Question: With the release of Bootstrap 3. Typeahead has been removed in favor of this:
<URL>
Ive integrated it successfully on remote fetching of data
but Im having problem with the autocompletion

as you can see there are two text appearing on the textbox.
I've included the css (<URL> as said in the documentation but no luck.
any help or suggestion would be appreciated.
jsfiddle showing the issue:
<URL>
'''
<body>
<div class="container">
<label>State</label> <input type="text" class="typeahead form-control" />
</div>
</body>
'''
:
'''
$('.typeahead').typeahead({
name: 'Some name',
local: ['test', 'abc', 'def']
})
'''
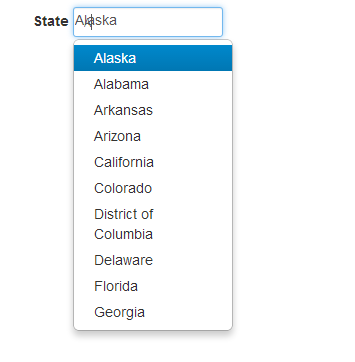
Answer: After playing around with the styling it looks like the form-control class doesn't quite line-up with the tt-hint. So I made sure the margins and borders line up. Taking Hieu Nguyen's answer and adding border-radius and support for input-small/input-large
'''
.twitter-typeahead .tt-hint
{
display: block;
height: 34px;
padding: 6px 12px;
font-size: 14px;
line-height: 1.428571429;
border: 1px solid transparent;
border-radius:4px;
}
.twitter-typeahead .hint-small
{
height: 30px;
padding: 5px 10px;
font-size: 12px;
border-radius: 3px;
line-height: 1.5;
}
.twitter-typeahead .hint-large
{
height: 45px;
padding: 10px 16px;
font-size: 18px;
border-radius: 6px;
line-height: 1.33;
}
'''
'''
$('.typeahead.input-sm').siblings('input.tt-hint').addClass('hint-small');
$('.typeahead.input-lg').siblings('input.tt-hint').addClass('hint-large');
'''
Updated jsfiddle: <URL>